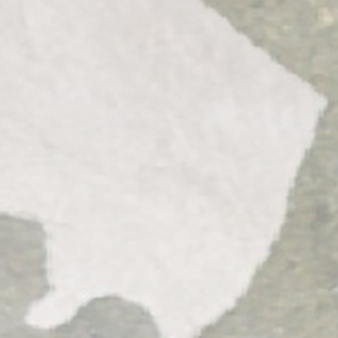
Label: other